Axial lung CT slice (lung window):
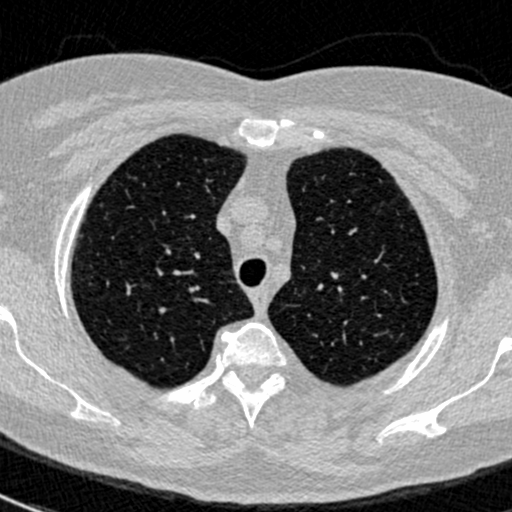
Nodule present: no